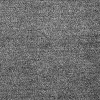
Atmospheric dust classification: dusty